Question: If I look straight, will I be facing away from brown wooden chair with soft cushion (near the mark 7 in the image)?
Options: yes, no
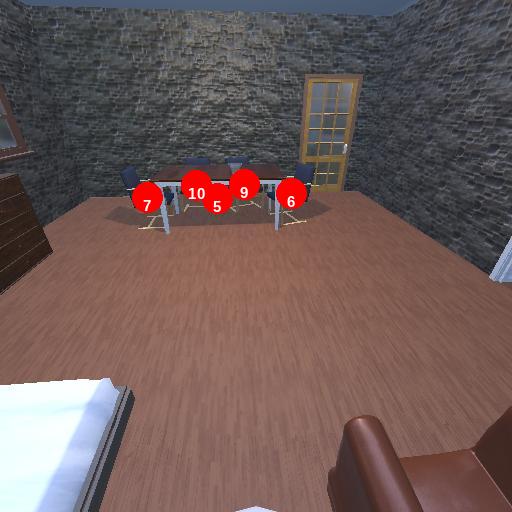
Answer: yes